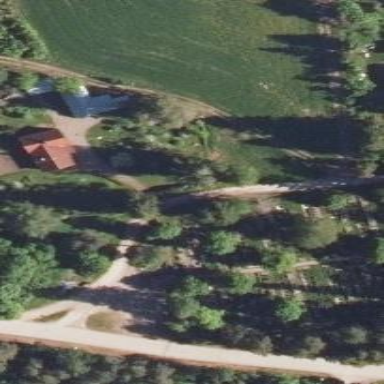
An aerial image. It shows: Farmyard area.